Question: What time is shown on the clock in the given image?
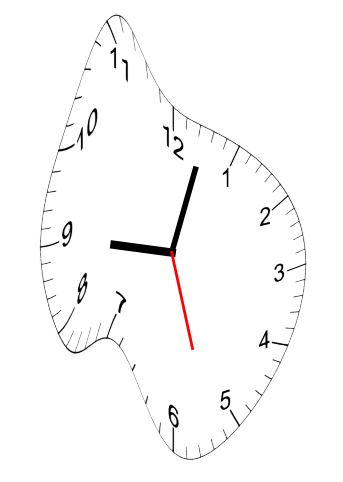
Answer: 09:02:27